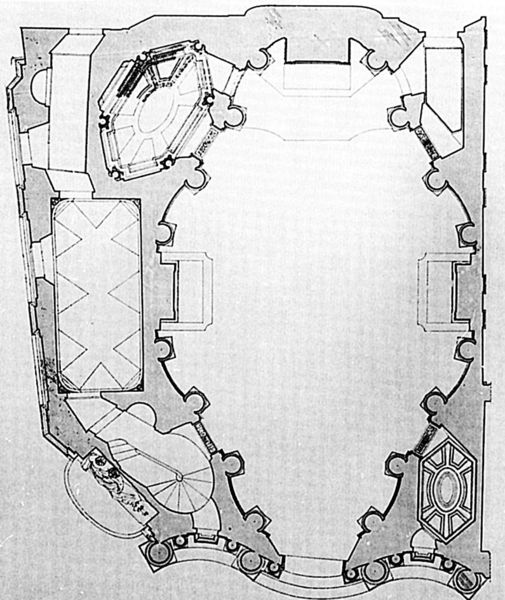
Titel: S. Carlo alle Quattro Fontane in Rom
Künstler: Francesco Borromini
Standort: Rom, S. Carlo alle Quattro Fontane (EU - I - Latium)
Schlagwörter: skizze, säulen, zeichnung, anlage, gebäude, barock, innenraum, flach, kirche, innen, theater, oval, papier, türen, flächen, klein, linien, hof, platz, pilaster, saal, treppe, treppen, gewölbe, burg, eckig, rechteck, hall, schwarz weiß, flur, entwurf, altar, geometrisch, karte, mauern, treppenhaus, kapelle, plan, fontäne, museum, konkav, konvex, kanten, querschnitt, quadrat, sechseck, ovaal, grundriss, aufriss, zeichung, bramante, castle, lageplan, wehranlage, white, house, ground, 2d, ausbuchtungen, grey, quattro fontane